Interaction volume radius: 5 \u00c5
Interaction volume height: 25 \u00c5
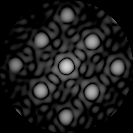
Disorder parameter: 0.1054